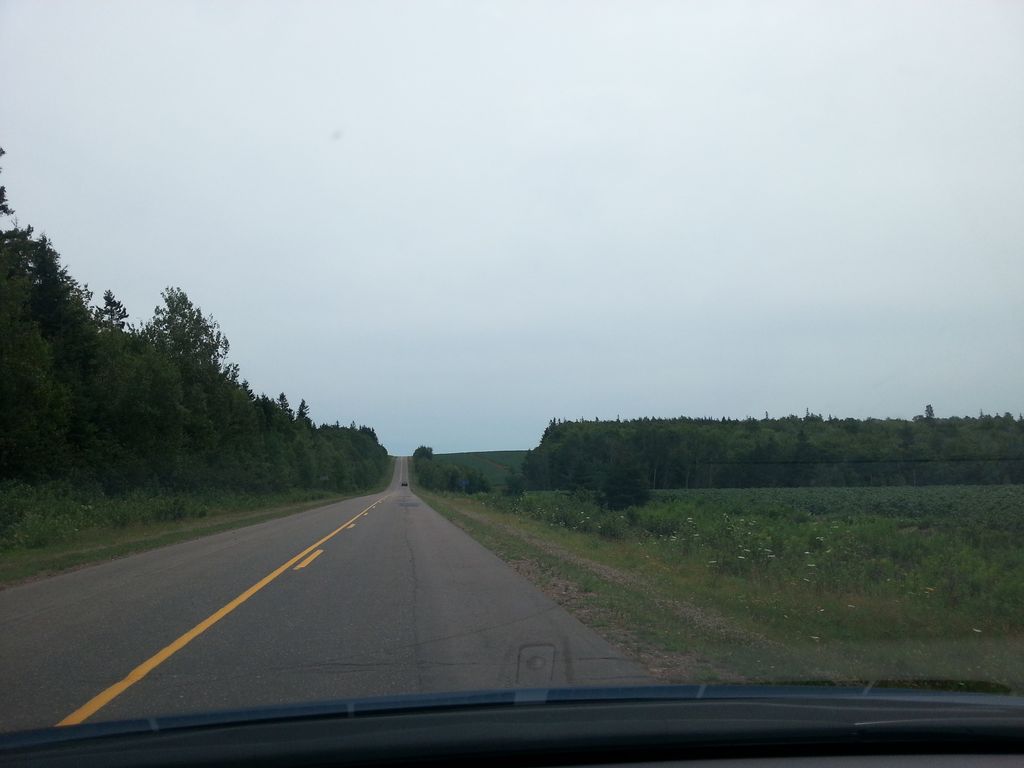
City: charlottetown